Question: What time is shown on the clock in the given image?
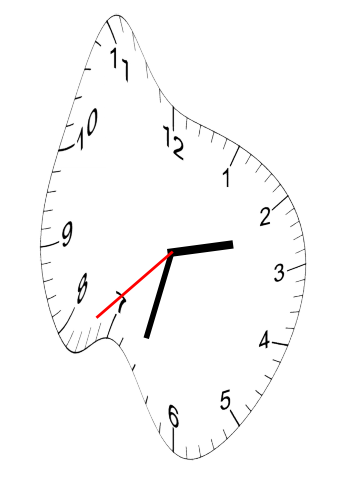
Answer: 02:32:38